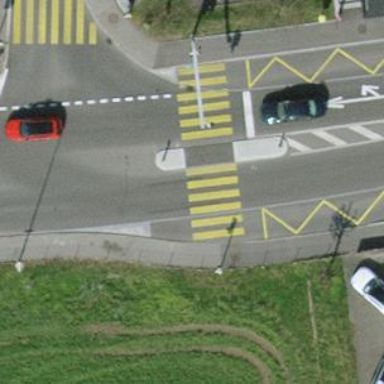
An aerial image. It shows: Footway crossing with traffic signals.